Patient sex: M
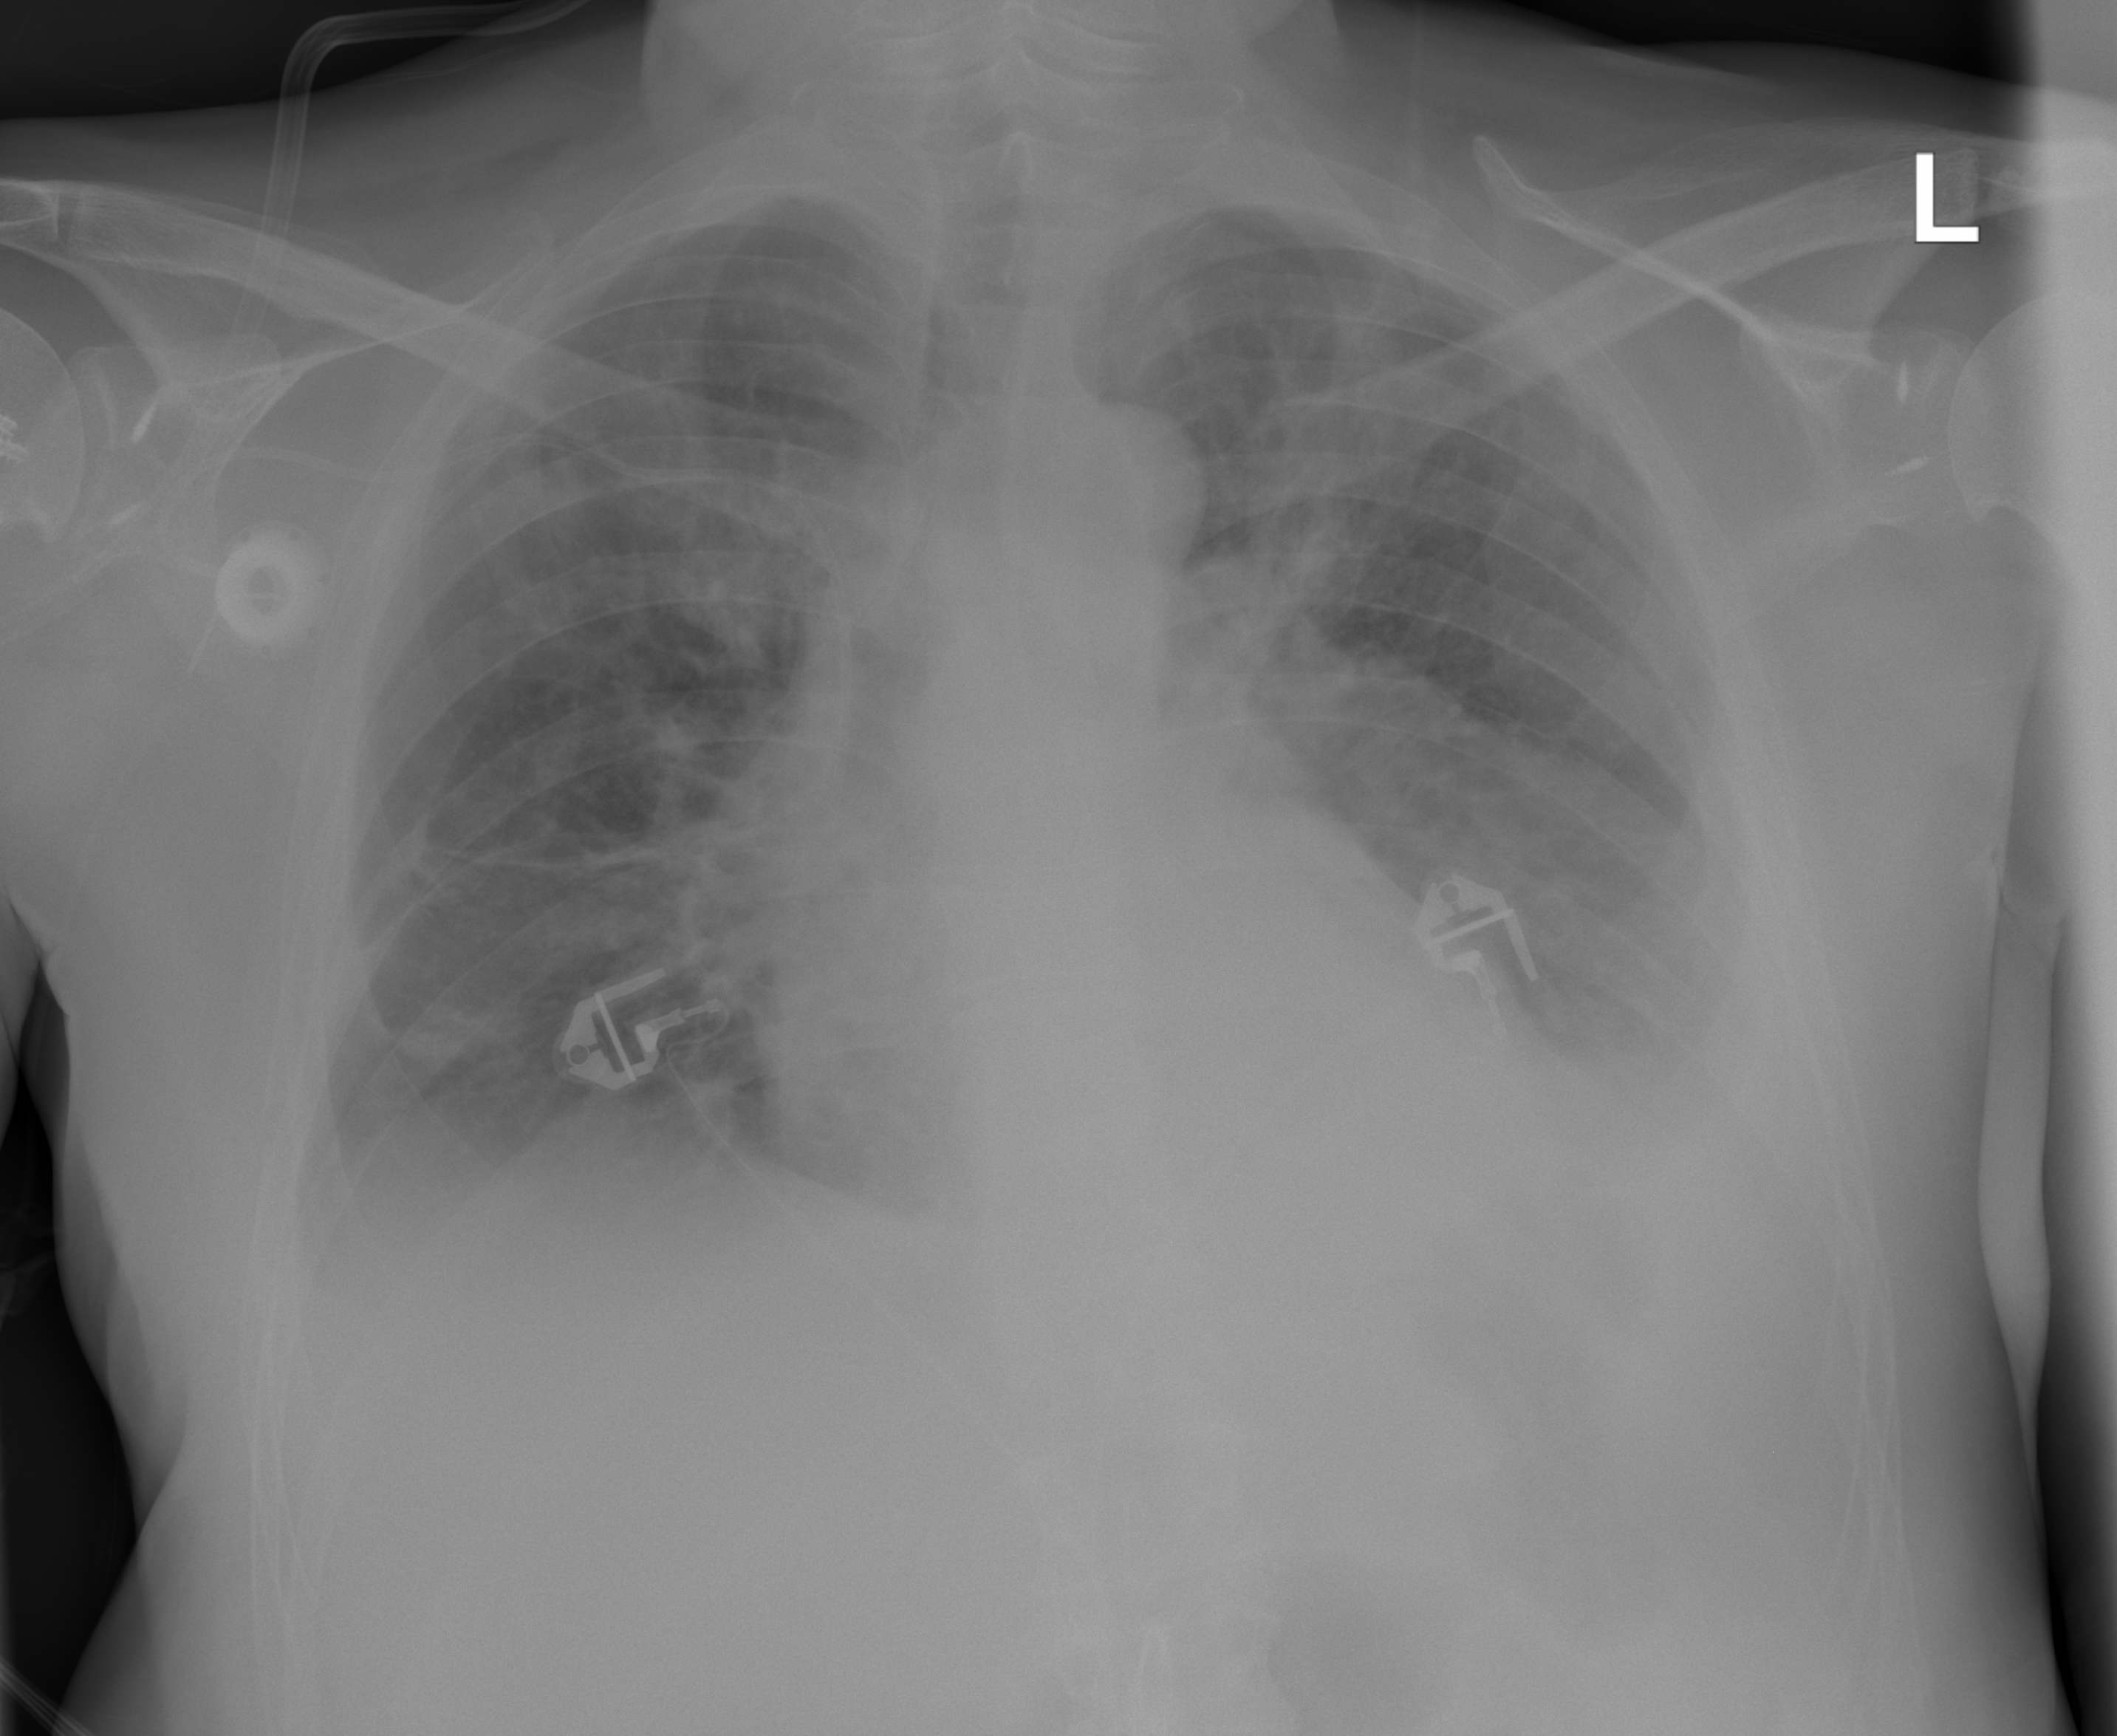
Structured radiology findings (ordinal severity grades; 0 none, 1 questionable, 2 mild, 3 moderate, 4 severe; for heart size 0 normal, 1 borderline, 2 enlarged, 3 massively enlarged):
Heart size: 2
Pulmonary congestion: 2
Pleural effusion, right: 1
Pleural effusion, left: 3
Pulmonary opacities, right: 2
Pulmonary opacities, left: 2
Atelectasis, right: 2
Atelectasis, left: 2